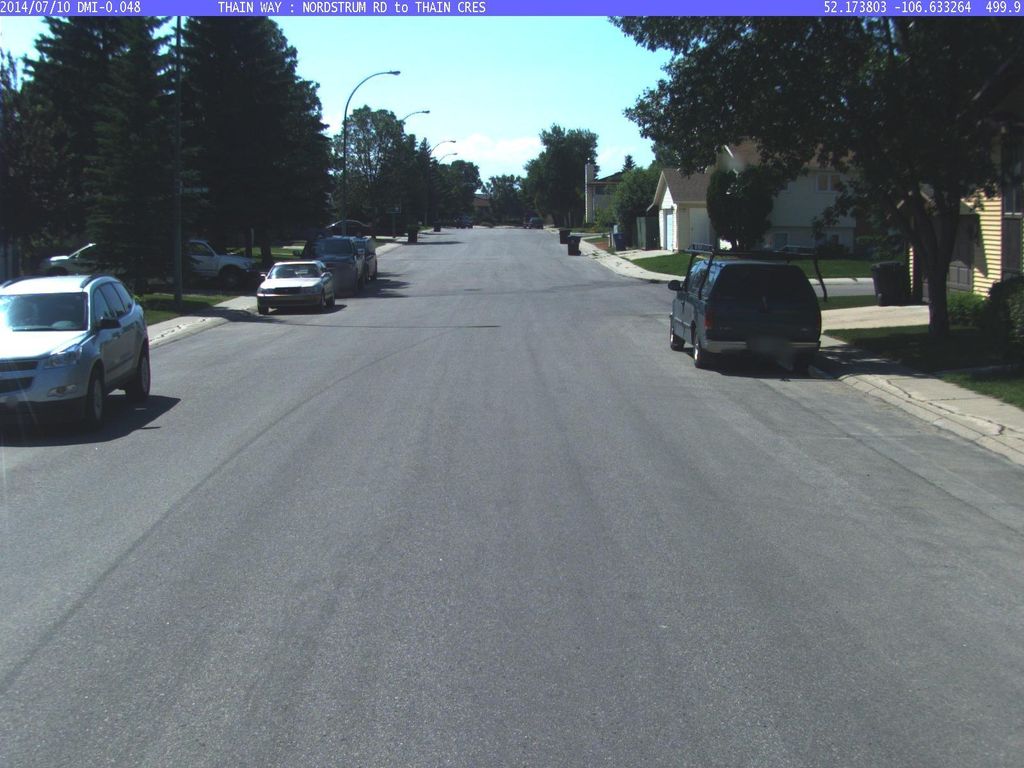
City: saskatoon